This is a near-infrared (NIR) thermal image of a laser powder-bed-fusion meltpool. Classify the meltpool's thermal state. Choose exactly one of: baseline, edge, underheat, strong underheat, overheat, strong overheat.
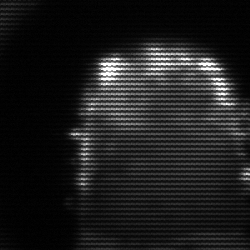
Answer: baseline